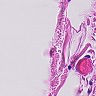
Metastatic tissue present: no